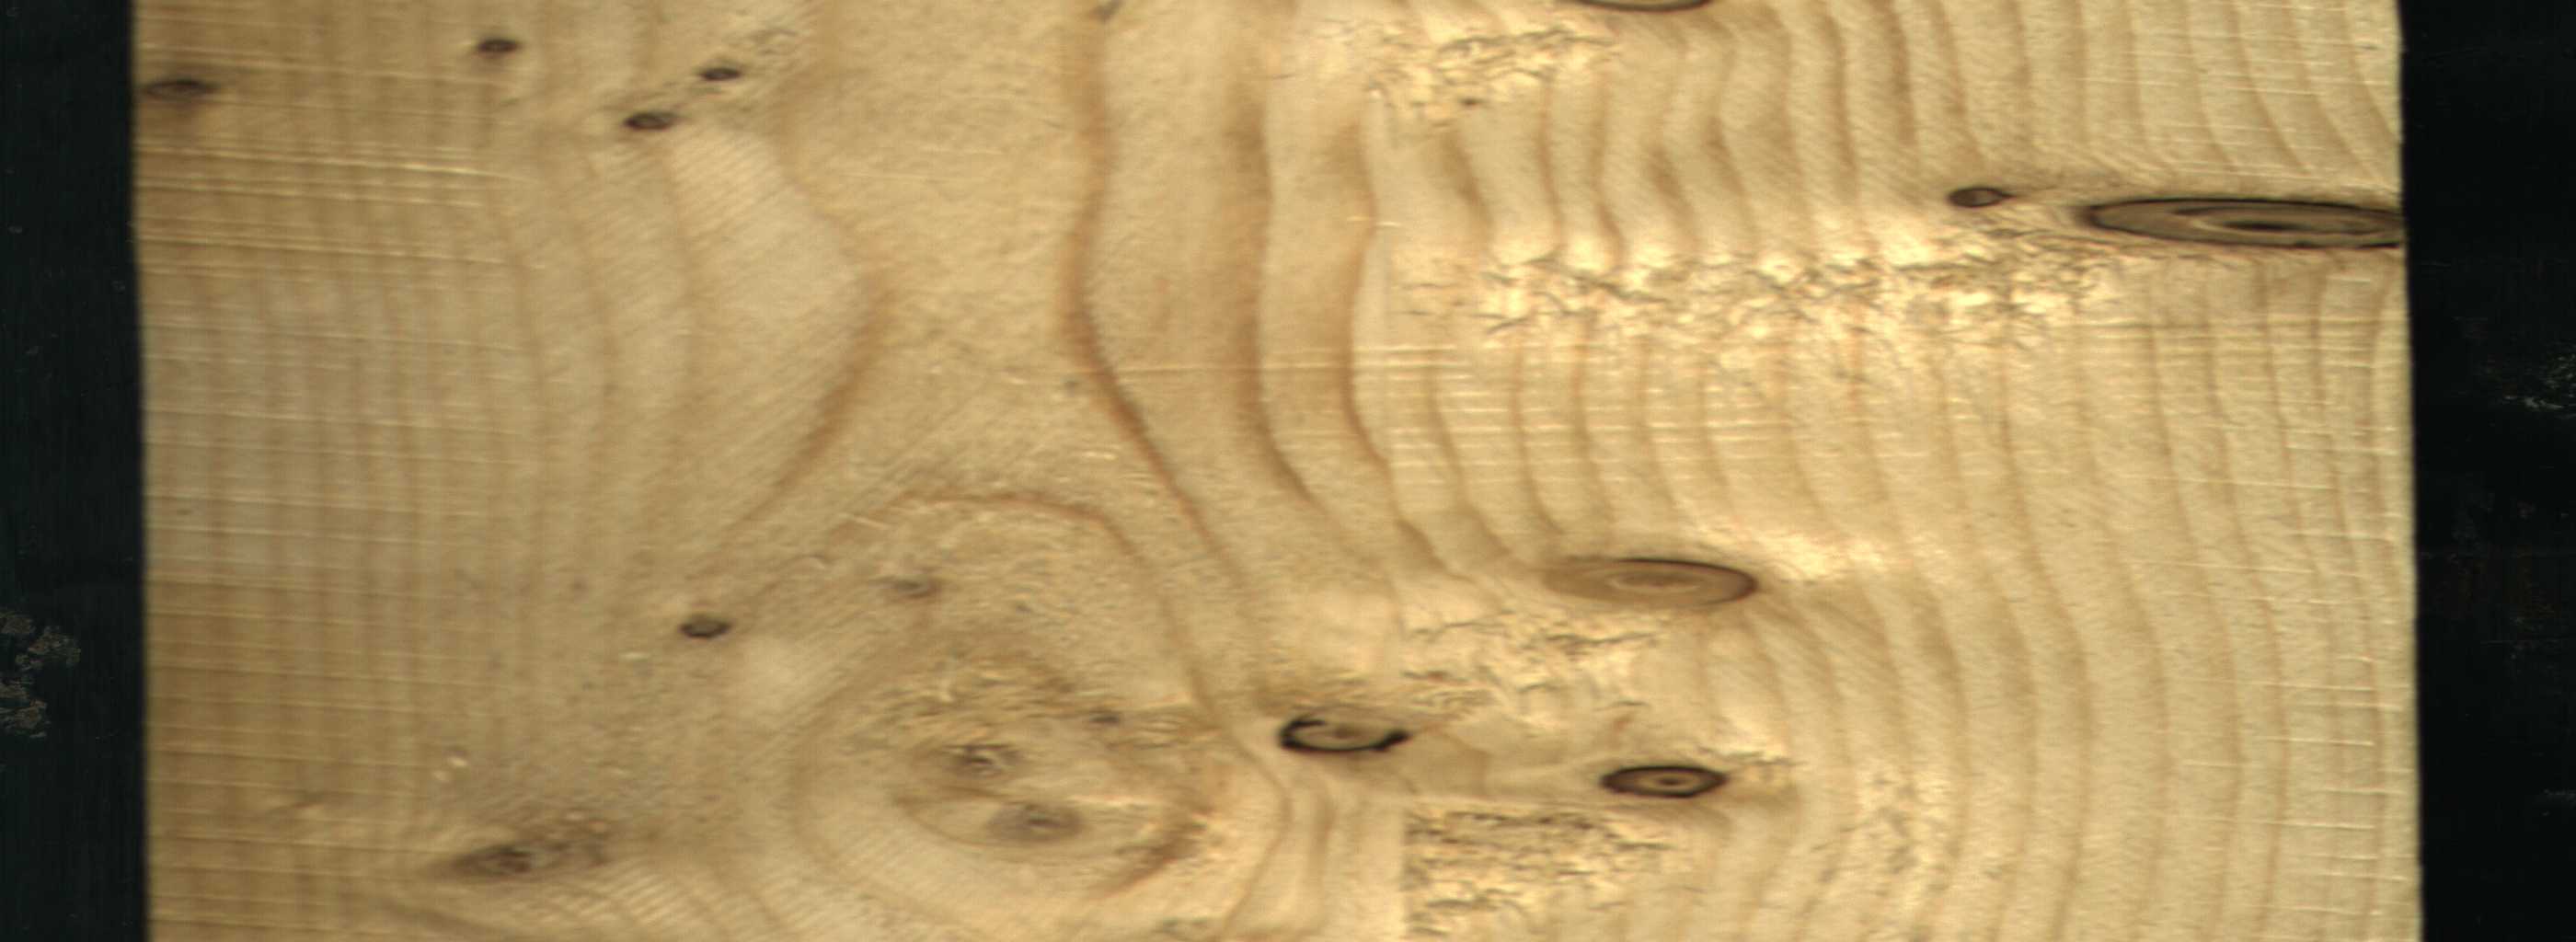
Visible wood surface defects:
Dead_Knot
Dead_Knot
Dead_Knot
Dead_Knot
Dead_Knot
Dead_Knot
Dead_Knot
Dead_Knot
Dead_Knot
Dead_Knot
Live_Knot
Live_Knot
Live_Knot